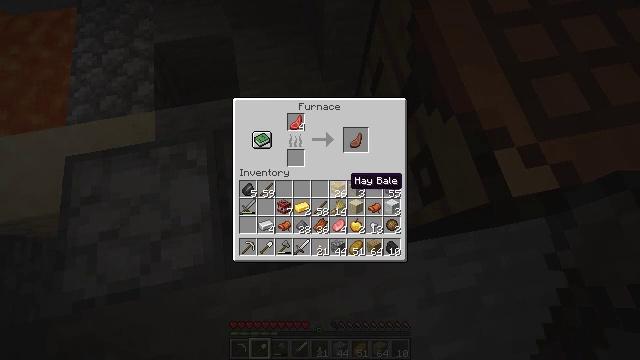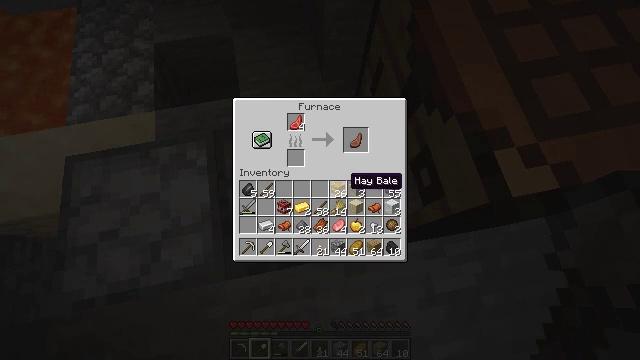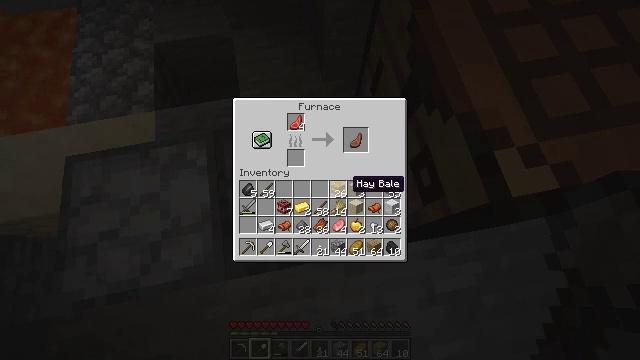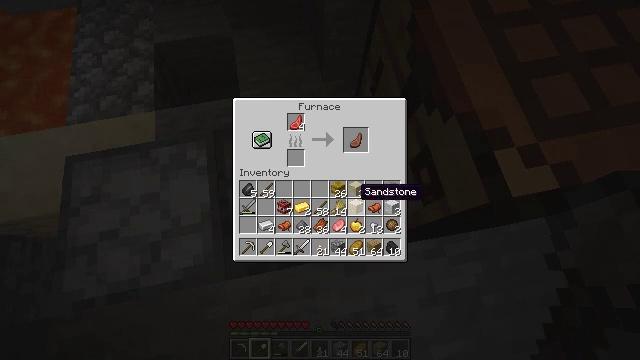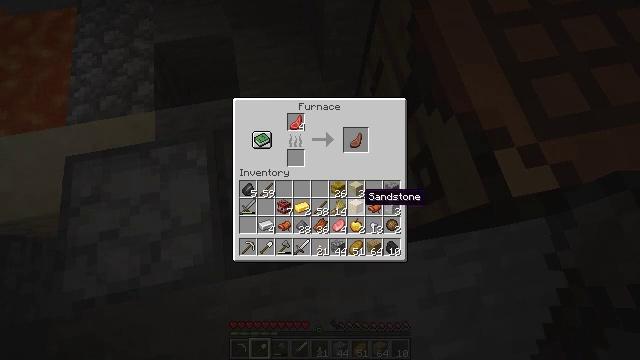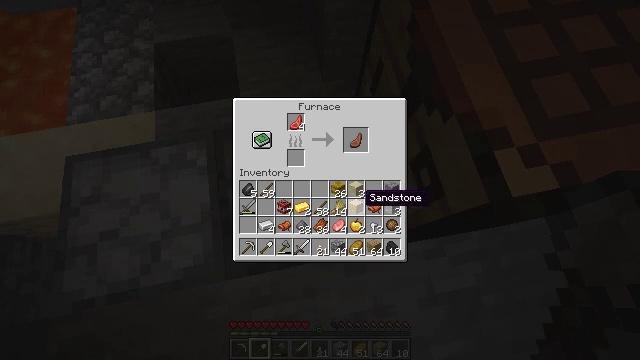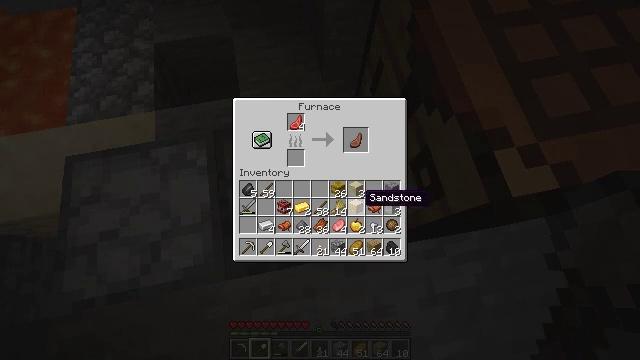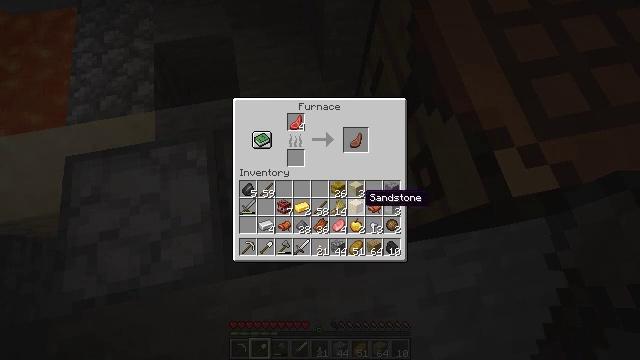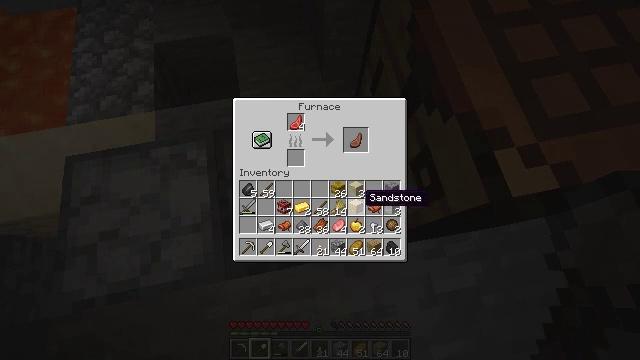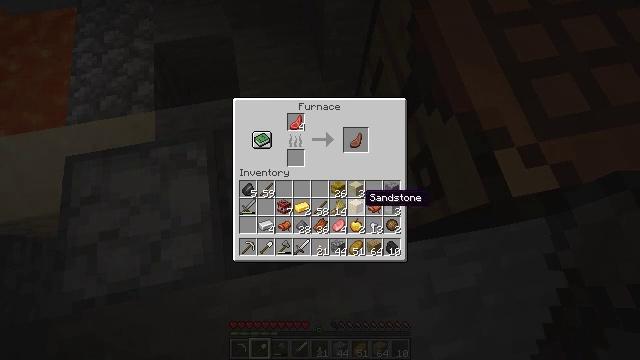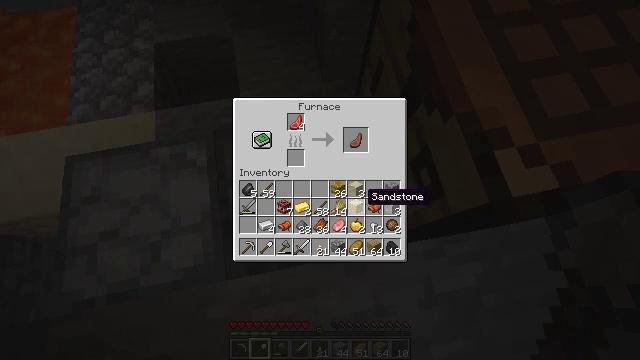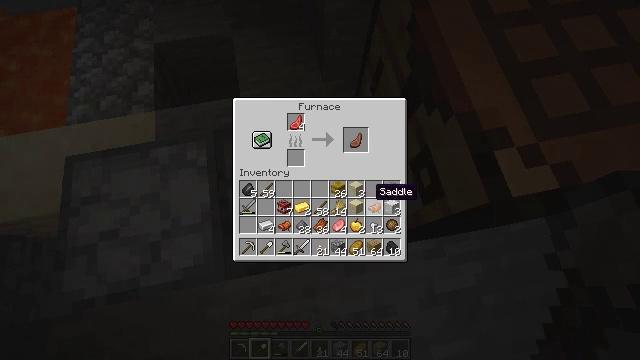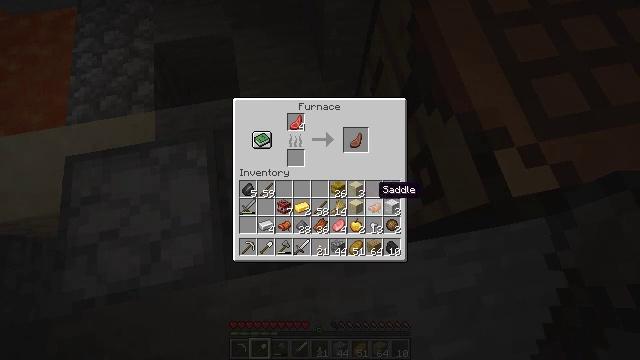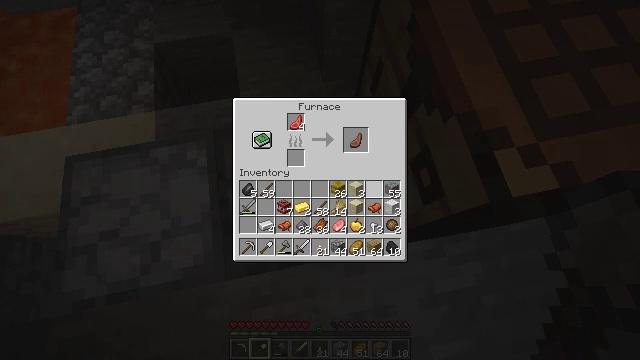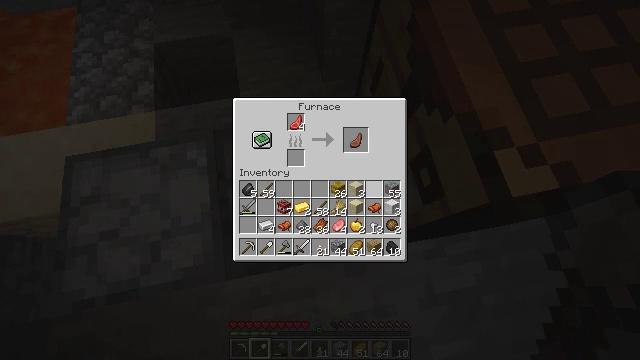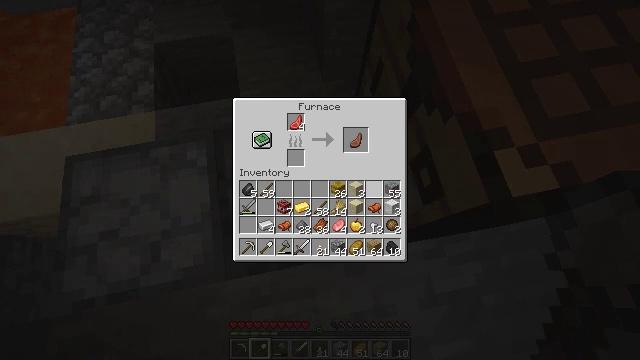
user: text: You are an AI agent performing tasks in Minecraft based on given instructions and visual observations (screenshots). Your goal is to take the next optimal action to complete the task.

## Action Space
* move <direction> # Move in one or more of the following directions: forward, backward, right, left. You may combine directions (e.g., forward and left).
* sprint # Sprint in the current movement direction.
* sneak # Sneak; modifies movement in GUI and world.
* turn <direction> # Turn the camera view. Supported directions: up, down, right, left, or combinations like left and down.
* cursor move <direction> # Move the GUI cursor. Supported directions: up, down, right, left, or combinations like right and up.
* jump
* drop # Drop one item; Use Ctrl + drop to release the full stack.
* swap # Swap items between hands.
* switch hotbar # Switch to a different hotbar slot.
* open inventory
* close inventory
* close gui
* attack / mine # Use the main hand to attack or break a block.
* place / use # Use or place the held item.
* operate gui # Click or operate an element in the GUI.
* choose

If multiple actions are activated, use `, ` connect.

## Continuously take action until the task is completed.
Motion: motion action
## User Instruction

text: Combine iron ingot and flint in the crafting table to make flint and steel.
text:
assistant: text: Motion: no_op
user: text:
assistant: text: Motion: no_op
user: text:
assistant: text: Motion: cursor move right and down
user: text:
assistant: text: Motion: no_op
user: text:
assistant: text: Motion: no_op
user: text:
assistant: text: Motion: no_op
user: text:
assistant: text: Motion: no_op
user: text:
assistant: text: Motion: no_op
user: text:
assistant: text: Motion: no_op
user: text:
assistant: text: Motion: no_op
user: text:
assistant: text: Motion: cursor move right
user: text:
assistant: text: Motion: no_op
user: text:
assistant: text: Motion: no_op
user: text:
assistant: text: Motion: no_op
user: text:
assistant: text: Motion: no_op
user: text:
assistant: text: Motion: no_op
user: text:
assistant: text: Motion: no_op
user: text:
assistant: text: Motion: no_op
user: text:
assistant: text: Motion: no_op
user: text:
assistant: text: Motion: no_op
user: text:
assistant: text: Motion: no_op
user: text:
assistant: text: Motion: cursor move right and up
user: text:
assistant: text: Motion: no_op
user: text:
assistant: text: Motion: no_op
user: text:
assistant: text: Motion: no_op
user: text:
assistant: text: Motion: no_op
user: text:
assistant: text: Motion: no_op
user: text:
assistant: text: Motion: no_op
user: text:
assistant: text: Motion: no_op
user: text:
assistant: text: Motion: no_op